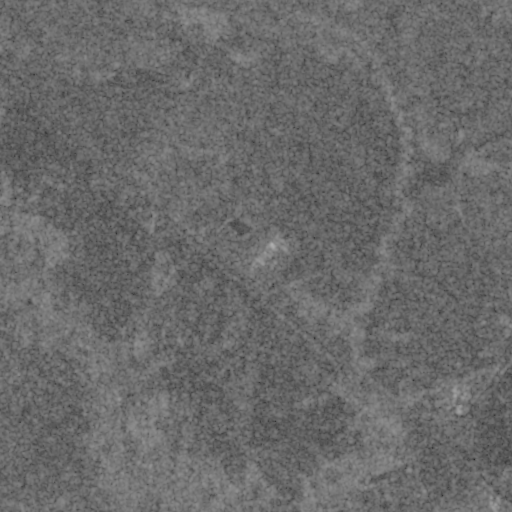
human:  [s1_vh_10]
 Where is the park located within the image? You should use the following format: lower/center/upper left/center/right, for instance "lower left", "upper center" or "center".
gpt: The park is located in the lower right of the image.
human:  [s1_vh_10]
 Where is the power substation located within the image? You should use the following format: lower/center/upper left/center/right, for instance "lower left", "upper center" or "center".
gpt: The power substation is located in the center of the image.
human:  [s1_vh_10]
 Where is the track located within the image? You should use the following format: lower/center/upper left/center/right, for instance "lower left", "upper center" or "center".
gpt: There is no track in the image.

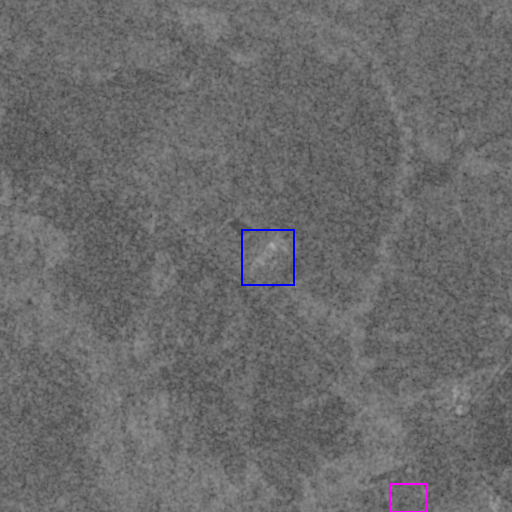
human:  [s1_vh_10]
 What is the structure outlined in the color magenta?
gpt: The structure outlined in magenta is a park.
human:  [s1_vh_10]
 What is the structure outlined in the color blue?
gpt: The structure outlined in blue is a power substation.
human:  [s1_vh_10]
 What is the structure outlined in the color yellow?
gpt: There is no yellow outline.